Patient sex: M
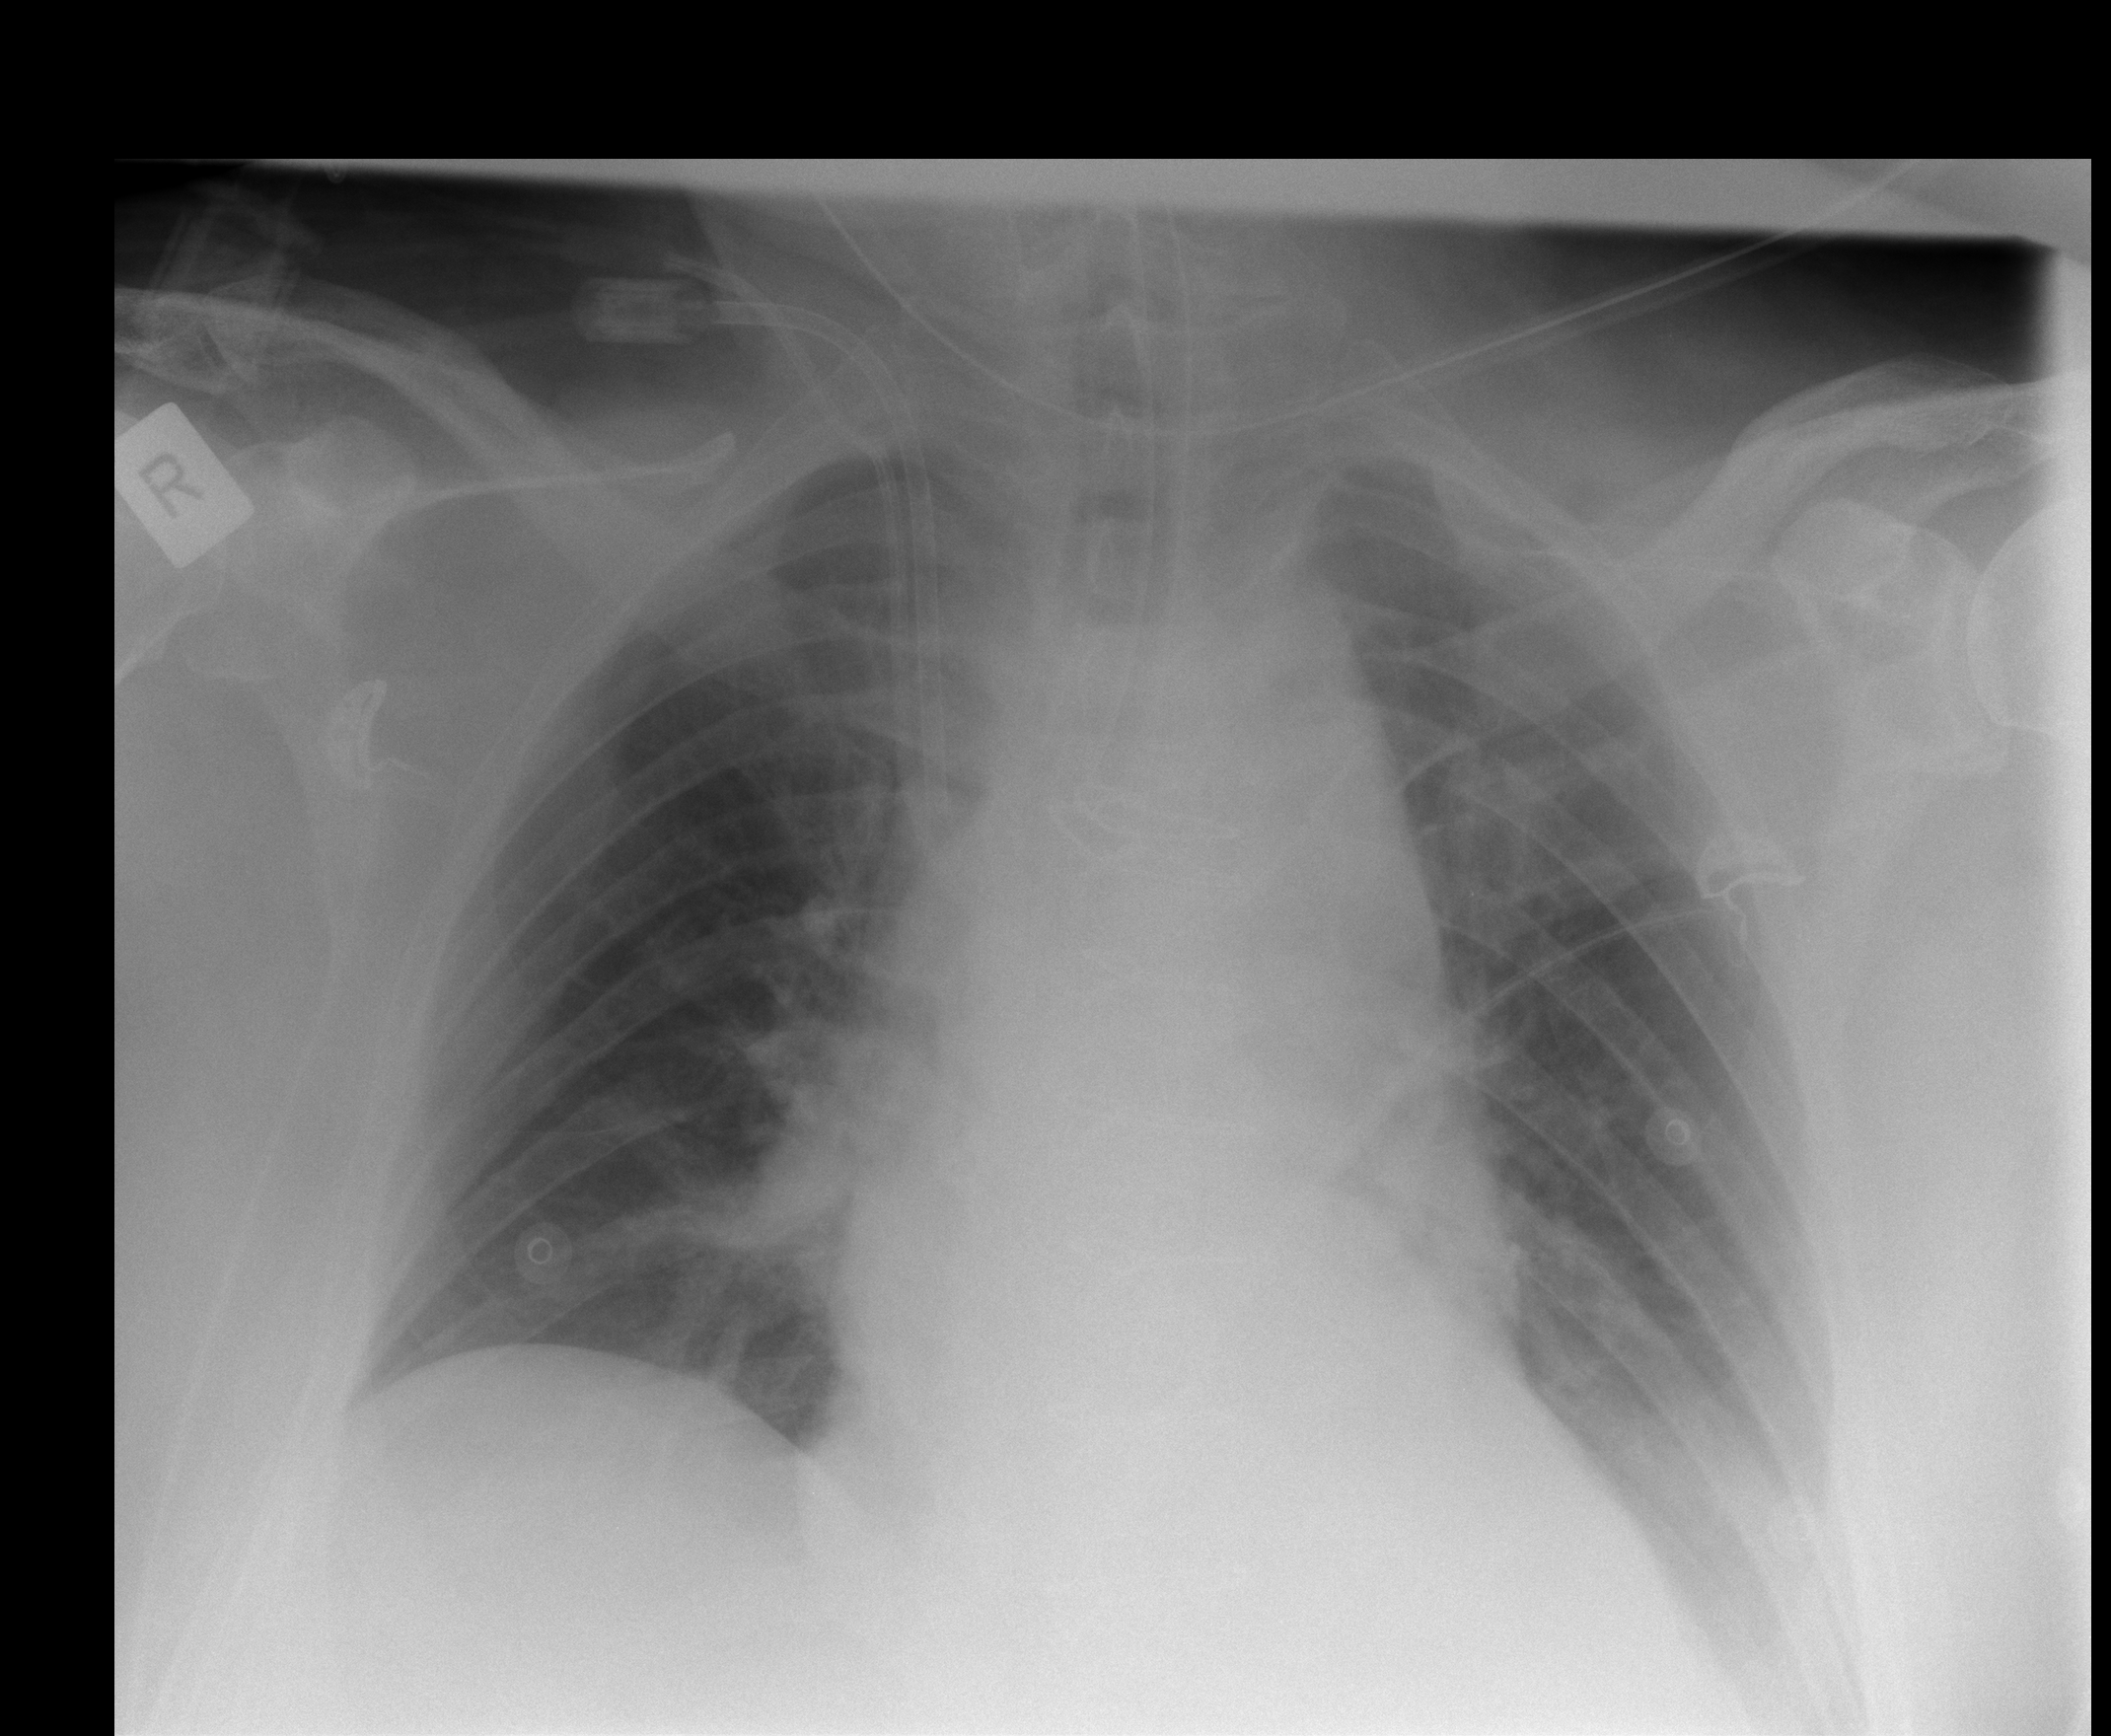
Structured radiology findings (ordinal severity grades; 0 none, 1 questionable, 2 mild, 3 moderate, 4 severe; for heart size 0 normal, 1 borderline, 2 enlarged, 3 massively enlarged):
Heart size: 1
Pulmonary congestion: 0
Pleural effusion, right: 0
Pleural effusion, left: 0
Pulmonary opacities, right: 0
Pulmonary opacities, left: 0
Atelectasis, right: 2
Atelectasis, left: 2